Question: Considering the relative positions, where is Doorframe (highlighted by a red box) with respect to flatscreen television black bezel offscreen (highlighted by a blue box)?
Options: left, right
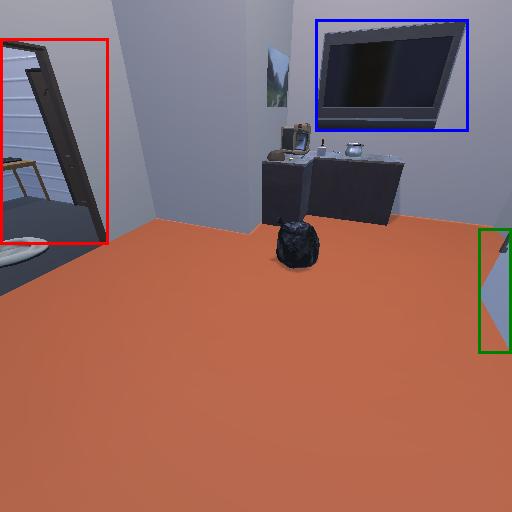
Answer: left